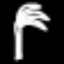
Label: palm tree